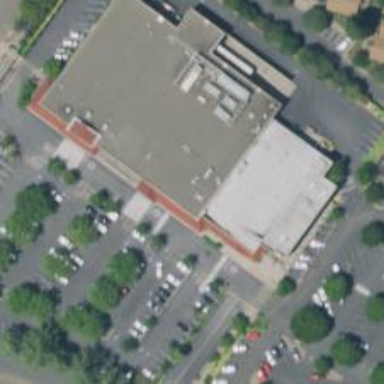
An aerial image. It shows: Post office.